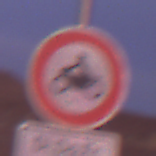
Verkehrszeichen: VerbotKraftraeder
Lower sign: ZeitangabenMitBeschraenkungAufWochentage3
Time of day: Dawn
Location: Outdoor (Nature)
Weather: PartlyCloudy
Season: NotSpecified
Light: Natural